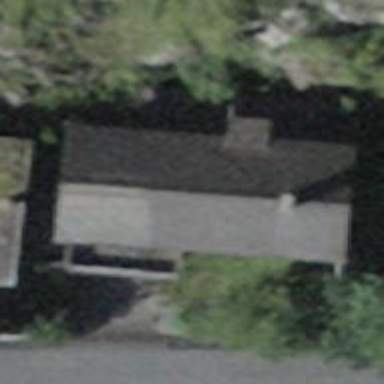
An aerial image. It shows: House with tile roof.